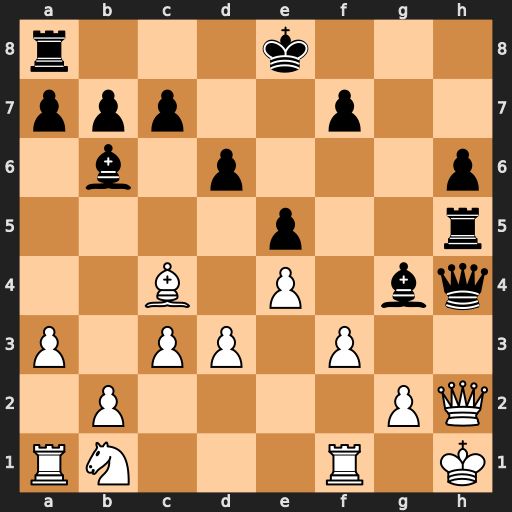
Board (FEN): r3k3/ppp2p2/1b1p3p/4p2r/2B1P1bq/P1PP1P2/1P4PQ/RN3R1K
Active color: w
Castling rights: q
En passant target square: -
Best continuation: Bxf7+ Ke7 Bxh5